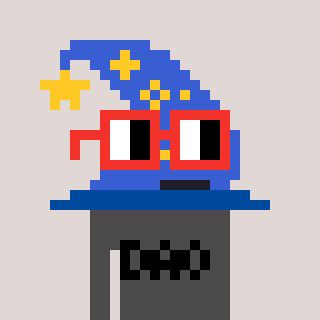
a pixel art character with square red glasses, a wizard hat-shaped head and a grayscale-colored body on a warm background